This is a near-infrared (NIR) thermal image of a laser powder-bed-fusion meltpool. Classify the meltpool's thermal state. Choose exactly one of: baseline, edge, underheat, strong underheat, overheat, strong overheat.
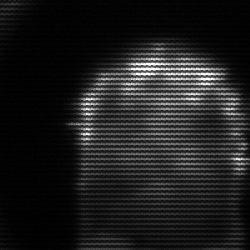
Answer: baseline